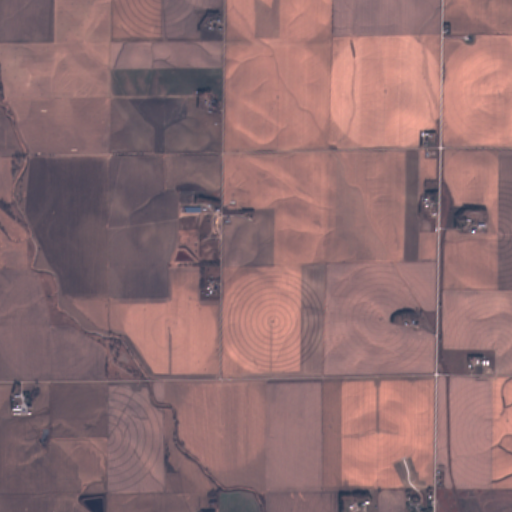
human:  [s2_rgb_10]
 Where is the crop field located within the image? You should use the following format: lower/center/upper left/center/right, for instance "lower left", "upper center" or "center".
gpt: The crop field is located in the lower right of the image.
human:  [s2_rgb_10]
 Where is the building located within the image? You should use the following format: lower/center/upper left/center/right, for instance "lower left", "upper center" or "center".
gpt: The building is located in the lower right of the image.
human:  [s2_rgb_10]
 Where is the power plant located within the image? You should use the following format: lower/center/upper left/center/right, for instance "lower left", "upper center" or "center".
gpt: There is no power plant in the image.